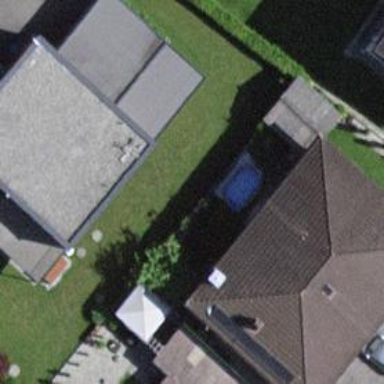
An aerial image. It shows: Detached building.